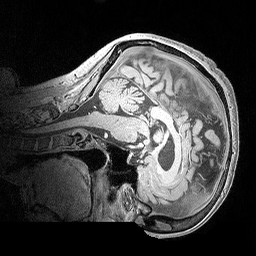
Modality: MP2RAGE
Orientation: sagittal
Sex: female
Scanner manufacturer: siemens
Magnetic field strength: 3 T
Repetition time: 5 s
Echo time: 0.00292 s